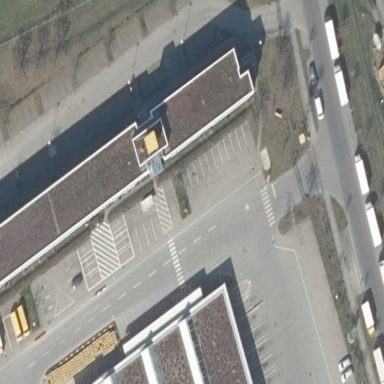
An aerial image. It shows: Office building with flat grey roof.